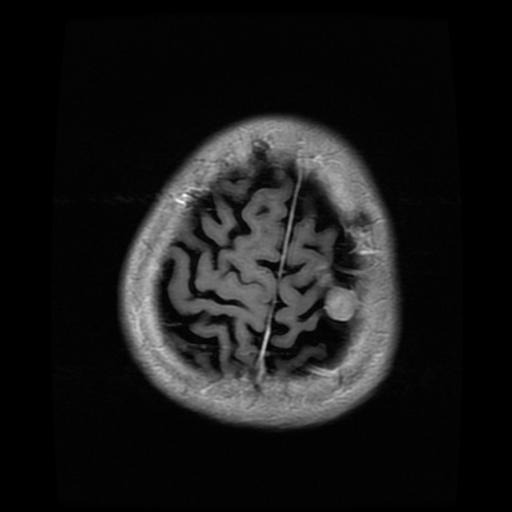
Label: meningioma